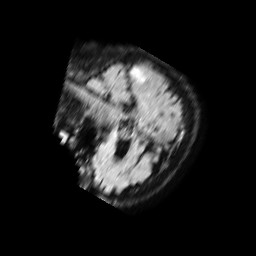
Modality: FLAIR
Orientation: sagittal
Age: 79
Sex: male
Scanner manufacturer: philips
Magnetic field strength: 1.5 T
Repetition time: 6 s
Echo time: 0.1027 s